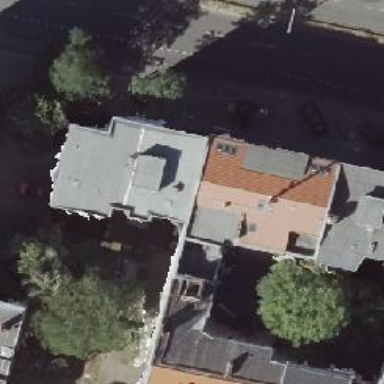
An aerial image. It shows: Pub.